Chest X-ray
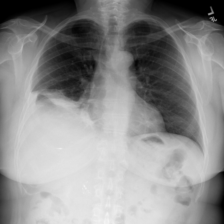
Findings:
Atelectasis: positive
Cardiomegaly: negative
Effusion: negative
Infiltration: negative
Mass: negative
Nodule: negative
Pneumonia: negative
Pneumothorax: negative
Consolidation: negative
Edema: negative
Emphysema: negative
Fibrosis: negative
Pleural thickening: negative
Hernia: negative